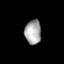
Tissue: lung
Cell type: Epithelial cells
Senescence score: 0.2087
Nuclear area (px): 382
Mean DAPI intensity: 169.846